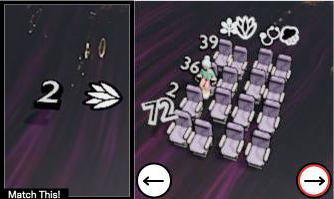
Task: seats
Answer: no